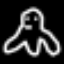
Label: frog